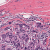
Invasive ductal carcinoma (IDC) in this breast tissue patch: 1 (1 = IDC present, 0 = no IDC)